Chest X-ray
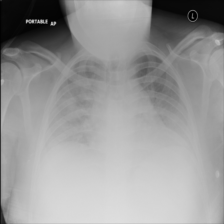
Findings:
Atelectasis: negative
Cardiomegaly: negative
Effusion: negative
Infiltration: positive
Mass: negative
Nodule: negative
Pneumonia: negative
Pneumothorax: negative
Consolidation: negative
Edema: negative
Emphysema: negative
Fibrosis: negative
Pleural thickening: negative
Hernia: negative